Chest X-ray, PA view. Patient: 69 years old, sex F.
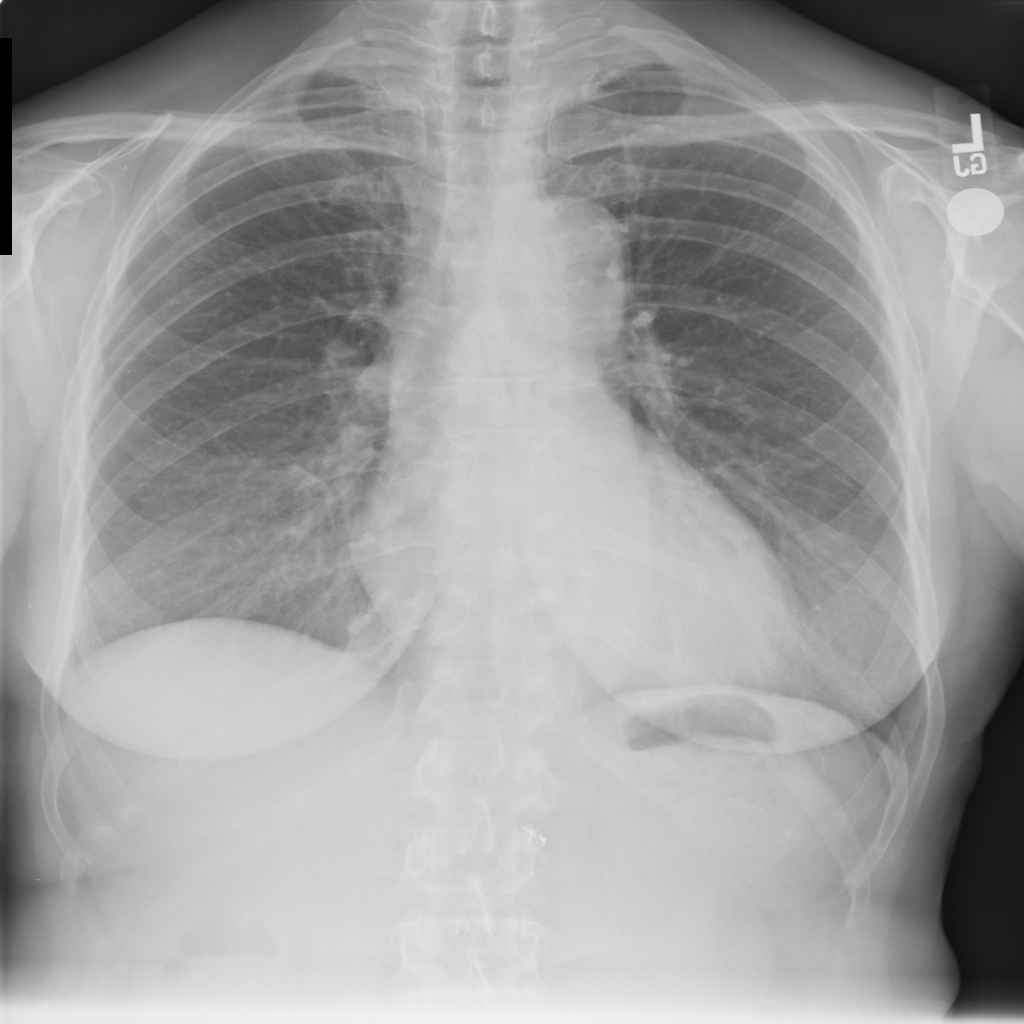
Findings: No Finding